The plot is a time-scale (wavelet) decomposition of a bearing vibration signal. Determine the bearing's health state. Answer with exactly one of: normal, inner_race, outer_race, ball.
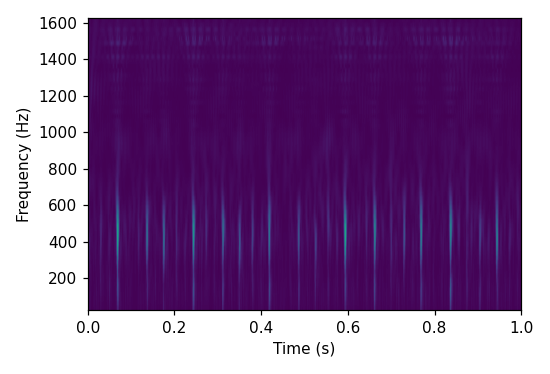
Answer: outer_race